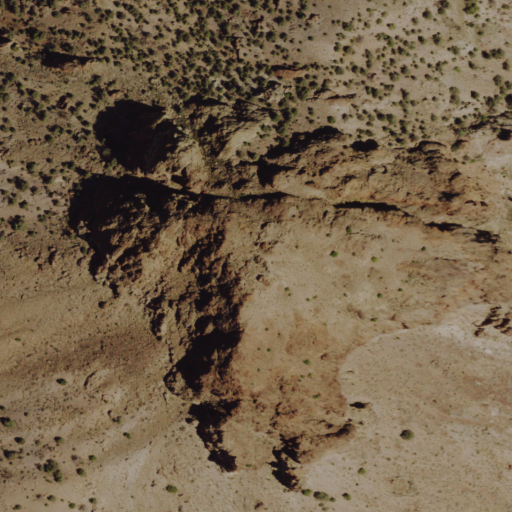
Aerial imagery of mountain in Nevada named Seyler Peak containing shrub and evergreen forest